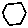
Label: hexagon